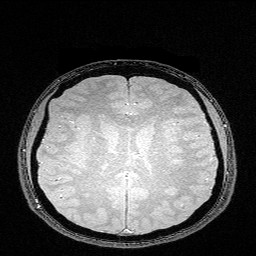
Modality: FLASH
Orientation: coronal
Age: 24
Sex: female